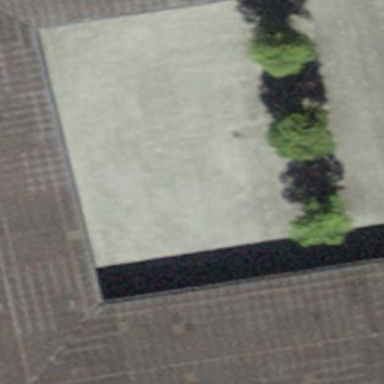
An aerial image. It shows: View of roof of building.